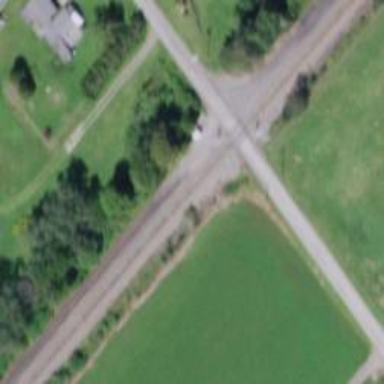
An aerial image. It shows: Level crossing along the railway.